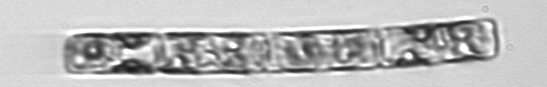
Label: Guinardia_delicatula